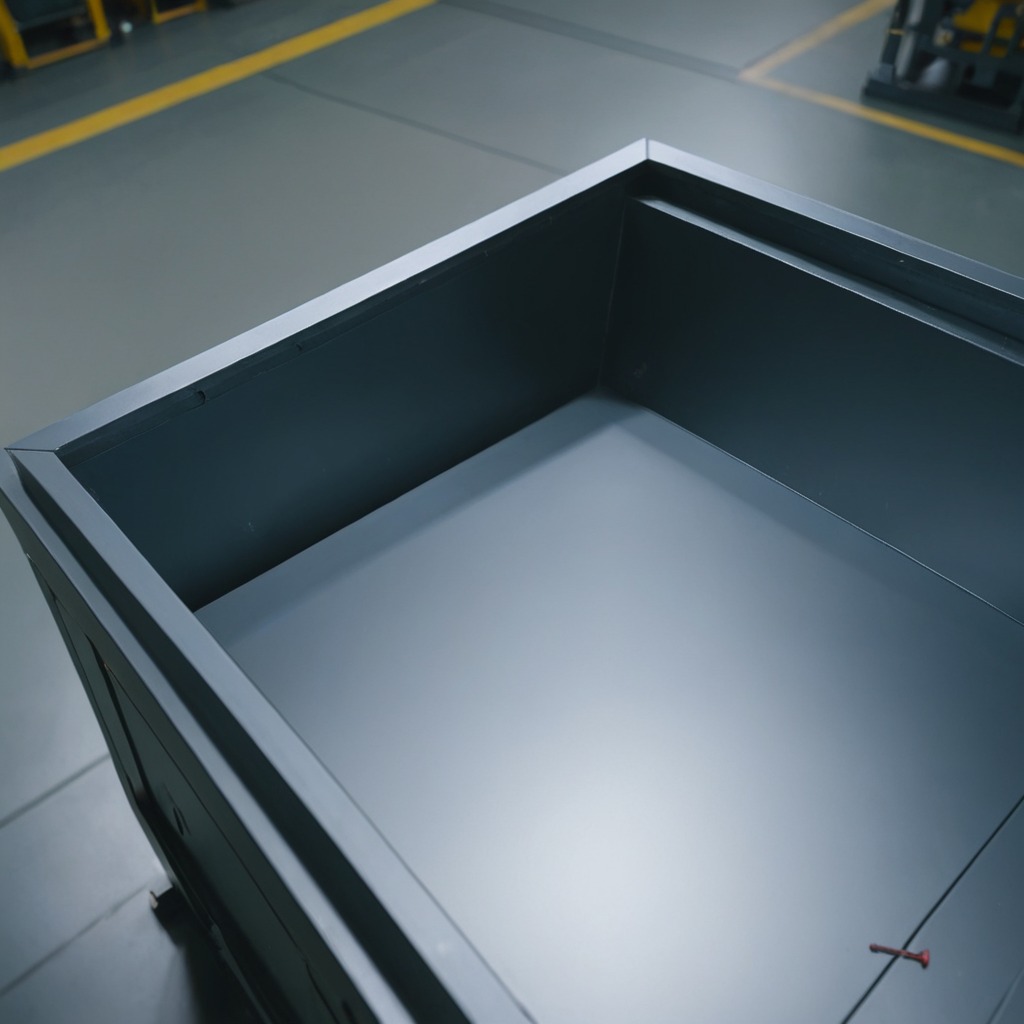
A metal screw is lying on the toolbox surface.